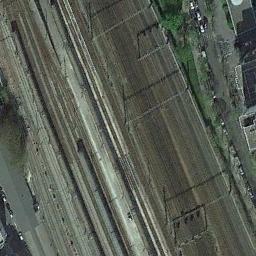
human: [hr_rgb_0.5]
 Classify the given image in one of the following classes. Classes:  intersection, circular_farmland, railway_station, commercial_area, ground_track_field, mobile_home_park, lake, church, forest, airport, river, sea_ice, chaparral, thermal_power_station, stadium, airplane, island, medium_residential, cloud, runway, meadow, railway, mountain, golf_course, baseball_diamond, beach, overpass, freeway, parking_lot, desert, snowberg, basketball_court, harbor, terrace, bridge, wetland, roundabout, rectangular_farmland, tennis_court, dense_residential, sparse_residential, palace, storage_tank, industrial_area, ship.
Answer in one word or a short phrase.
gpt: railway